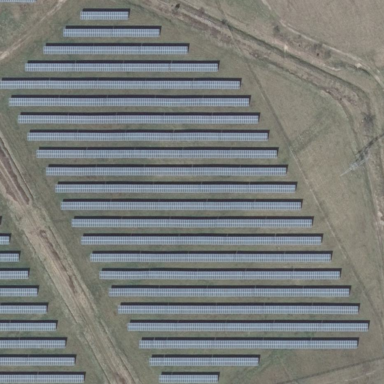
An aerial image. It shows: Solar photovoltaic panel generator.